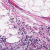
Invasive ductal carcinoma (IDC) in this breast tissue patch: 0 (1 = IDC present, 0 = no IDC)